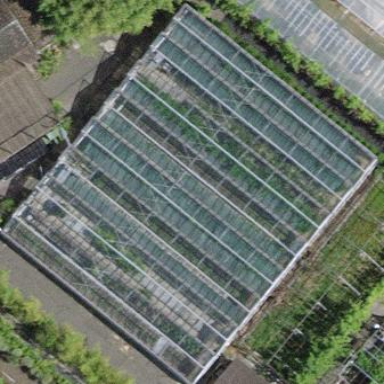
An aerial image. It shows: Greenhouse.